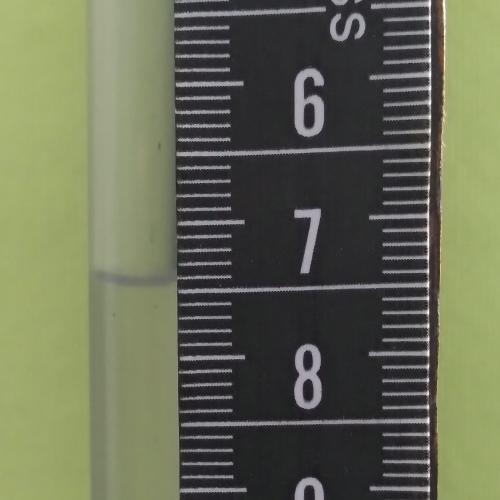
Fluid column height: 7.4 cm